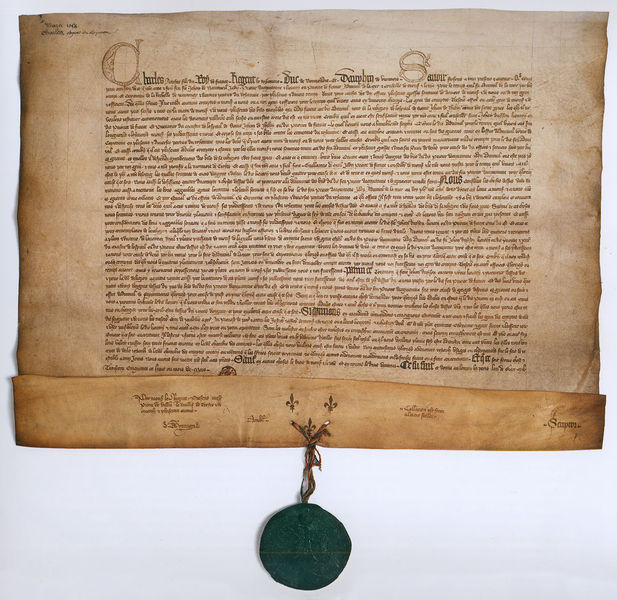
Titel: Der regierende Karl gibt Entlastung über die königlichen Gelder bezüglich des verstorbenen Admirals von Frankreich, Jean von Nanteuil
Institution: Paris, Archives nationales
Schlagwörter: grün, band, schnur, blatt, rund, schrift, papier, foto, tusche, initialen, text, buchstaben, initiale, lilie, pergament, schreiben, mittelalter, schriftstück, siegel, urkunde, lilien, handschrift, sigel, dokument, latein, papyrus, großbuchstaben, minuskel, bourbonen, umgeschlagen, bourbon, a